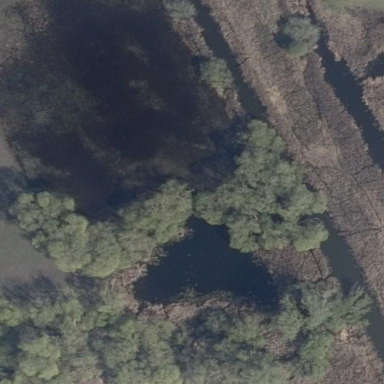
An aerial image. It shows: Wetland area characterized by wet meadow.